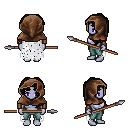
a pixel art fantasy rpg character, female body template, dark elf, purple skin, white tattered cape, teal pants, brown princess hairstyle, cloth hood, leather bracers, spear, four views (front, back, left, right), 2x2 character sprite sheet, small pixel art, hard edges, no anti-aliasing